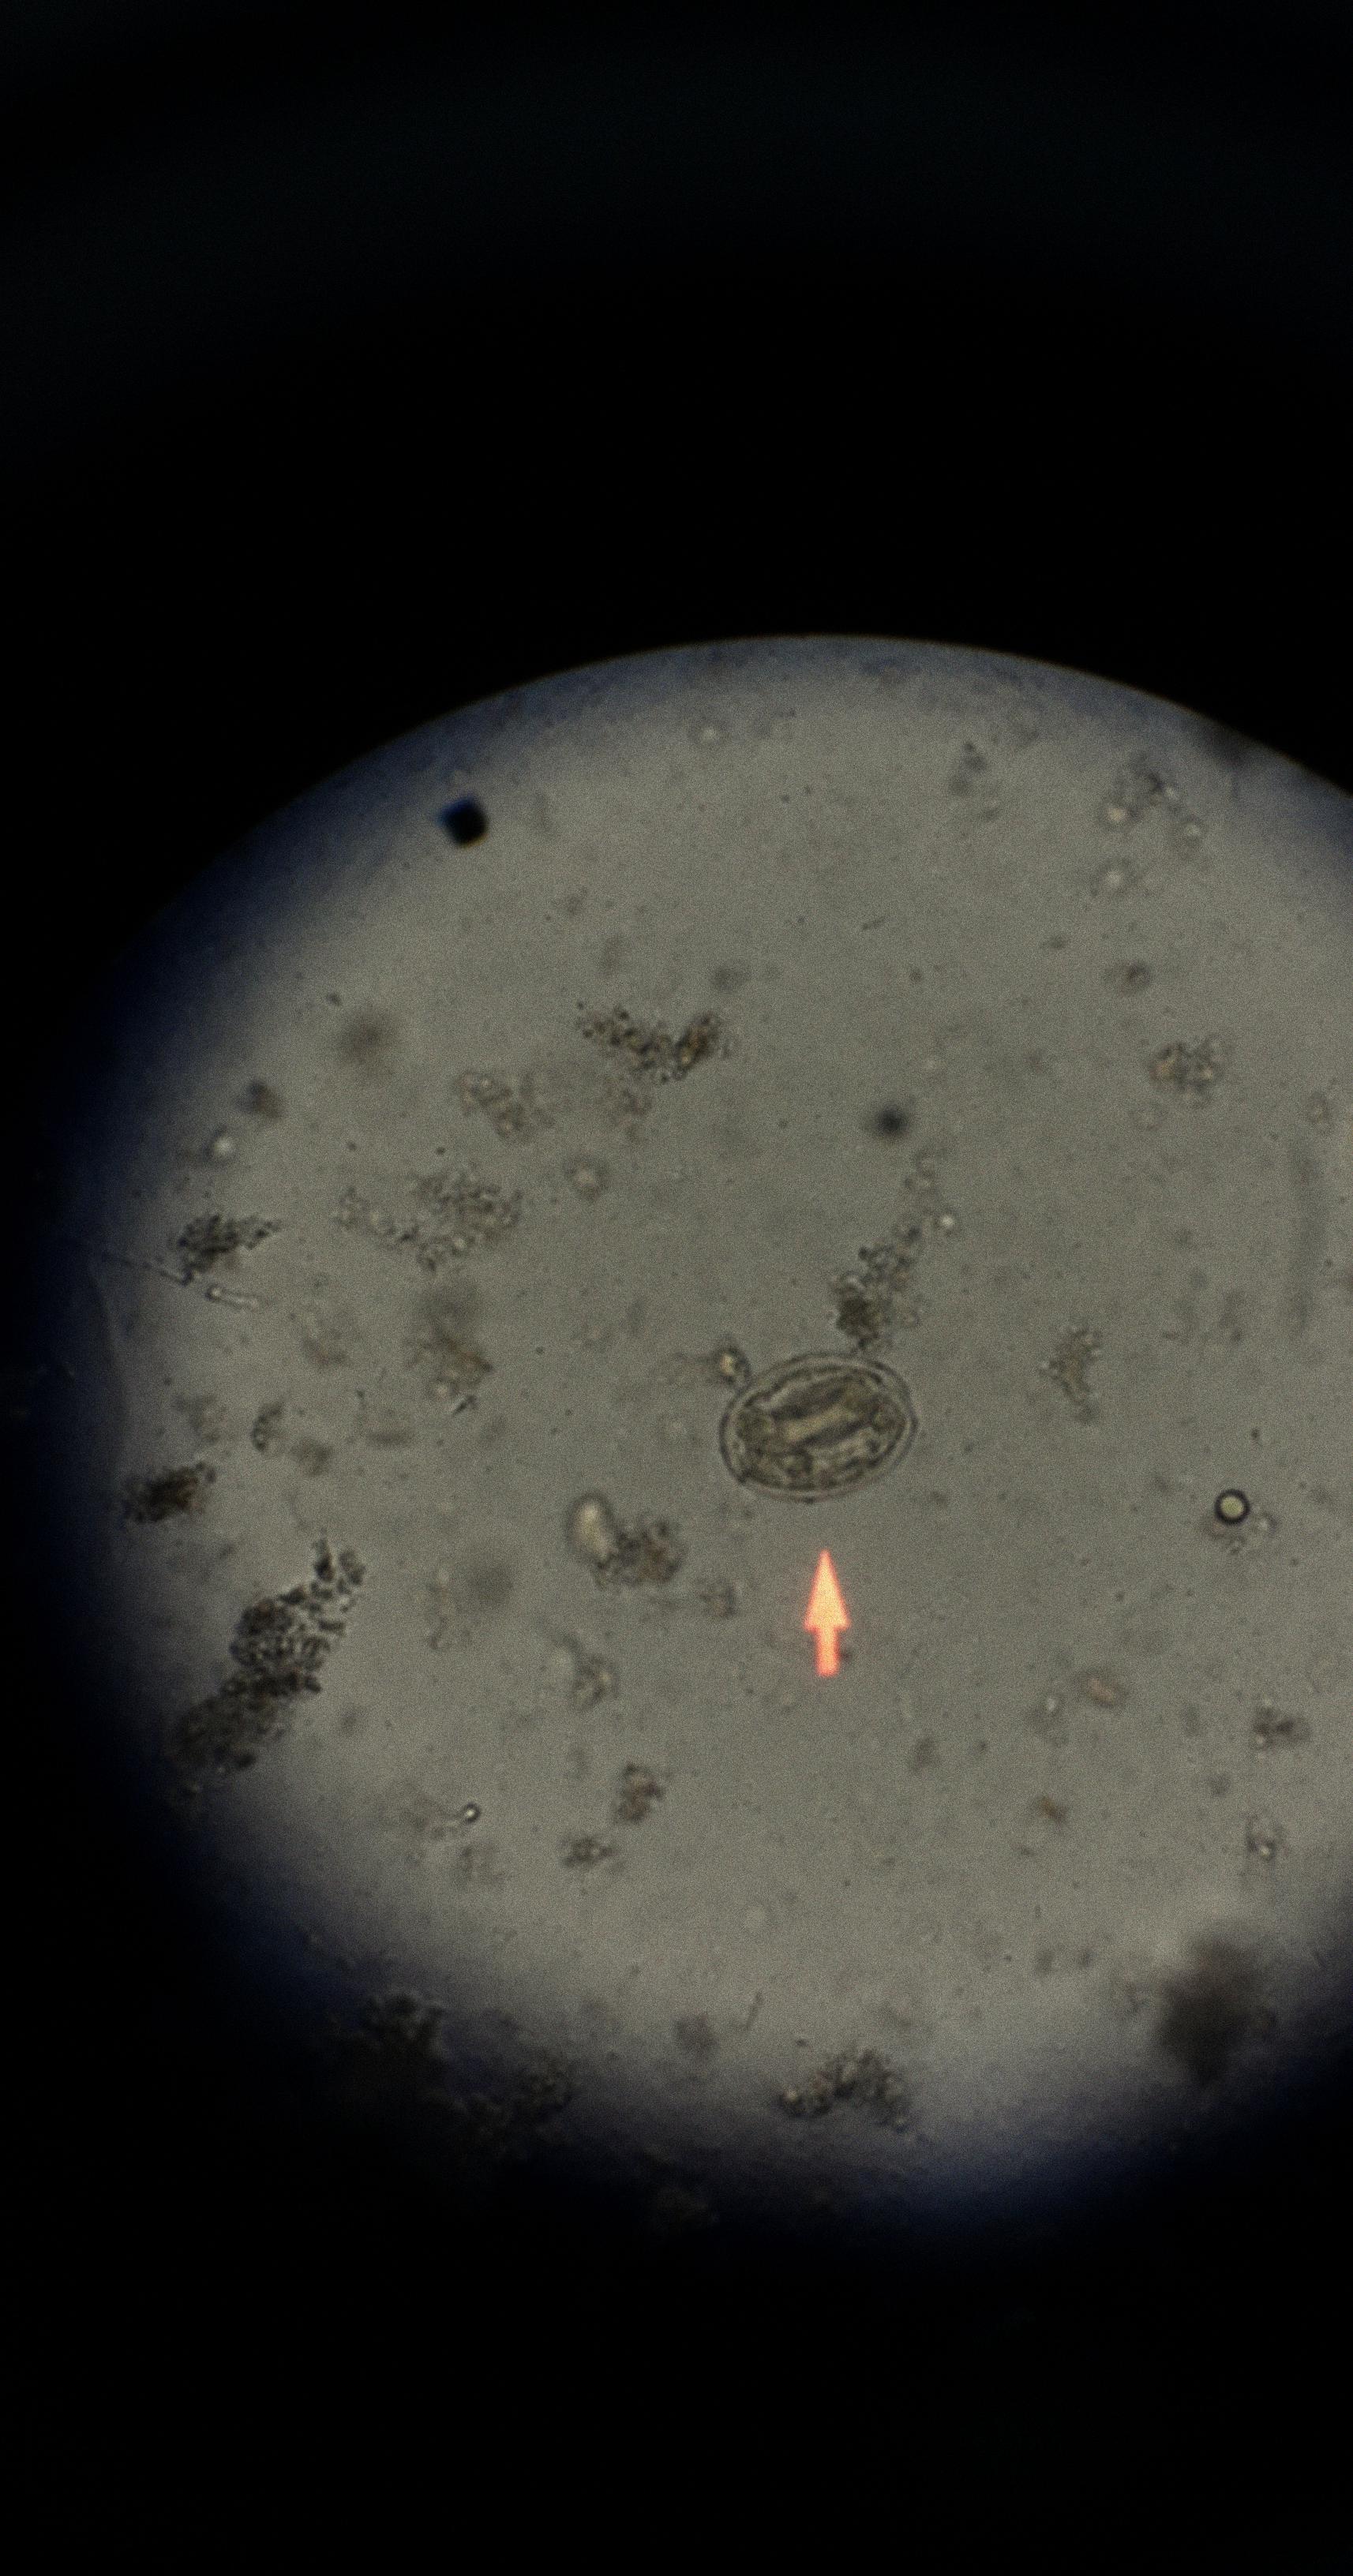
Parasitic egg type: Ascaris lumbricoides